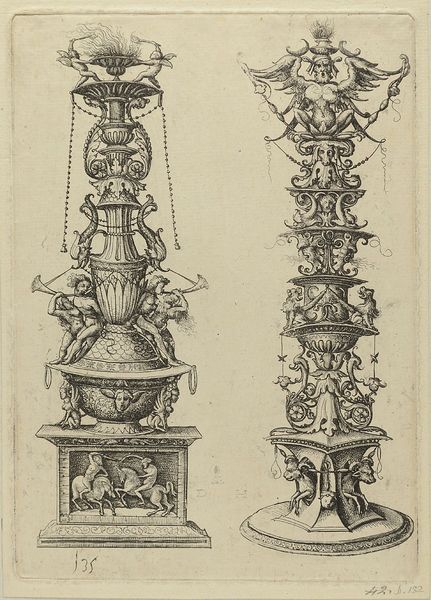
Titel: Zwei Kandelaber
Künstler: Daniel Hopfer
Standort: Hamburg
Institution: Museum für Kunst und Gewerbe Hamburg
Schlagwörter: feuer, renaissance, papier, grafik, graphik, fotografie, photographie, druckgraphik, druckgrafik, radierung, gestalten, kerzenhalter, fabelwesen, putten, ungeheuer, kandelaber, amoretten, monster, groteske, fabeltier, fabeltiere, gerippt, zwitterwesen, monstrum, reproduktionen, druckerzeugnisse, ornamentstich, vorlageblätter